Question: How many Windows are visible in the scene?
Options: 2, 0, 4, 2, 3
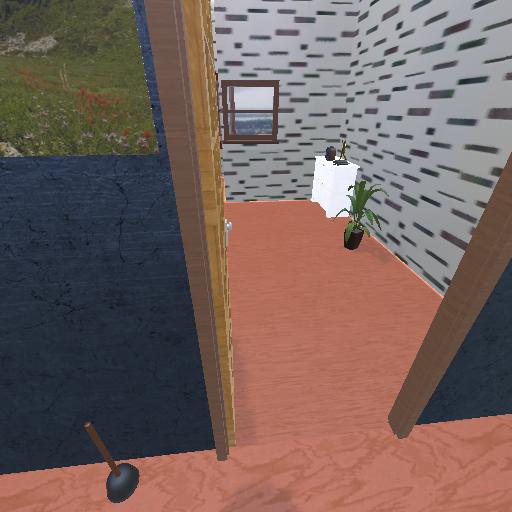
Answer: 2